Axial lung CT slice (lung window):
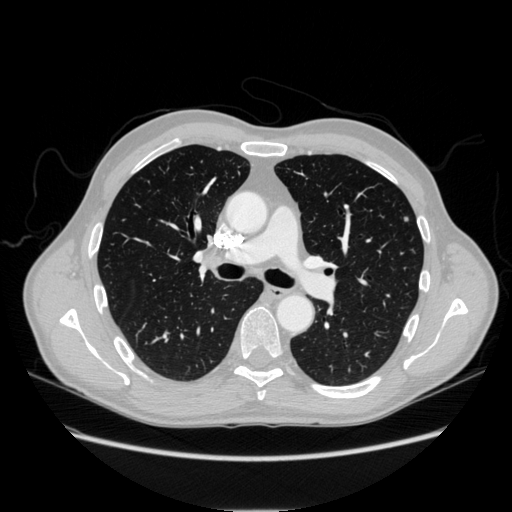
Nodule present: yes
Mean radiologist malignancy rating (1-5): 2.5